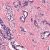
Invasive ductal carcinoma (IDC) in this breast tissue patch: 1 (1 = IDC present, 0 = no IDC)